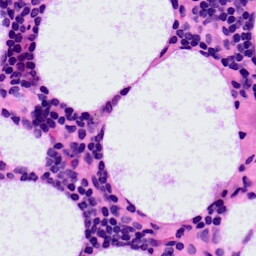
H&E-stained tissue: LymphNode